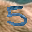
Label: 5